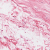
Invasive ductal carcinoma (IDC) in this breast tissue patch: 0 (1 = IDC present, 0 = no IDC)